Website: home-depot
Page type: review-order
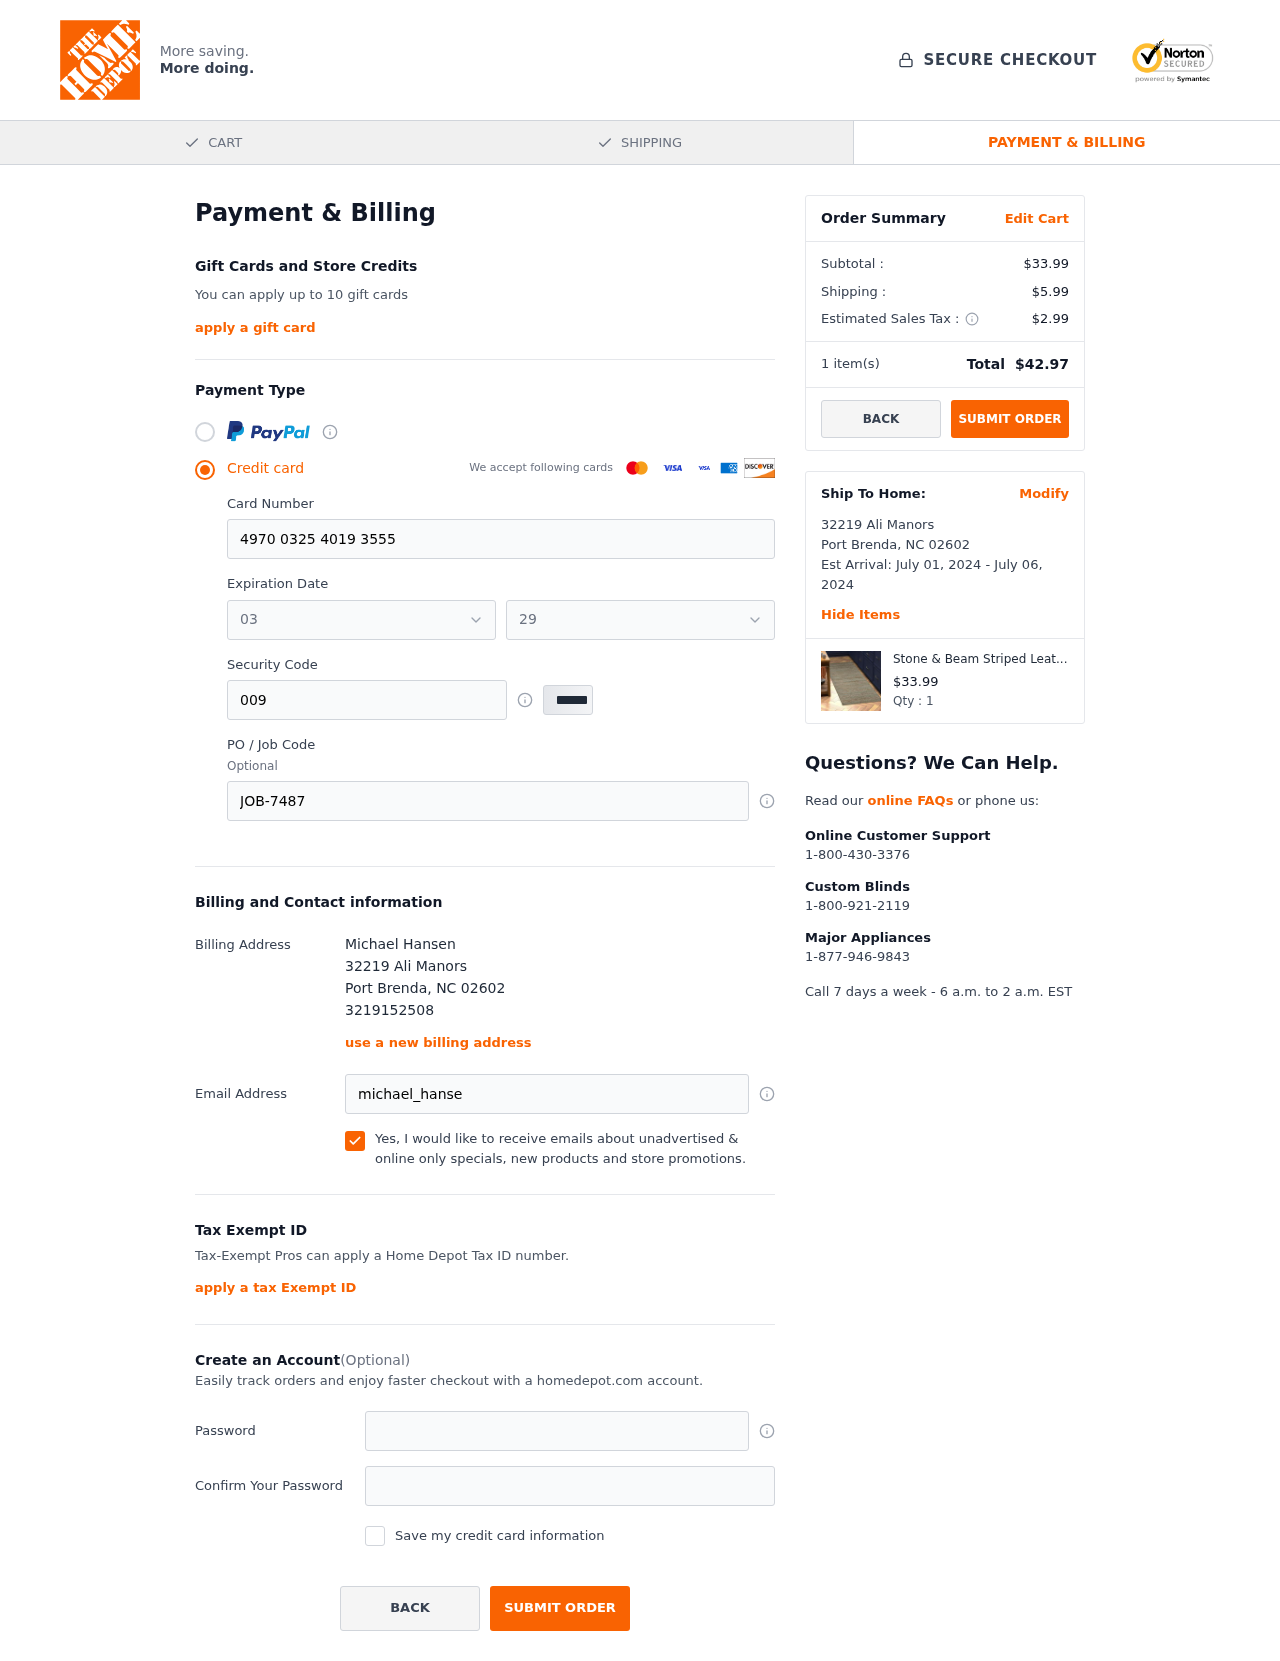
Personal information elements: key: PII_CARD_EXPIRY_MONTH
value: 03
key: PII_CARD_EXPIRY_YEAR
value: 29
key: PII_CITY
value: Port Brenda
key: PII_FULLNAME
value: Michael Hansen
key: PII_PHONE
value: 3219152508
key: PII_POSTCODE
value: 02602
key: PII_STATE_ABBR
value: NC
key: PII_STREET
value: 32219 Ali Manors
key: PII_CARD_NUMBER
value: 4970 0325 4019 3555
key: PII_CARD_CVV
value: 009
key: PII_JOB_CODE
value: JOB-7487
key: PII_EMAIL
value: michael_hansen@yahoo.com
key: PII_STREET2
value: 32219 Ali Manors
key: PII_POSTCODE2
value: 02602
Product elements: key: PRODUCT1_NAME
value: Stone & Beam Striped Leather Rug
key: PRODUCT1_PRICE
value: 33.99
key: PRODUCT1_QUANTITY
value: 1
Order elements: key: ORDER_SUBTOTAL
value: $33.99
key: ORDER_SHIPPING_COST
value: $5.99
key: ORDER_TAX
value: $2.99
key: ORDER_NUM_ITEMS
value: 1
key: ORDER_TOTAL
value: $42.97
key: ORDER_SHIPPING_DATE
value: July 01, 2024
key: ORDER_DELIVERY_DATE
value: July 06, 2024